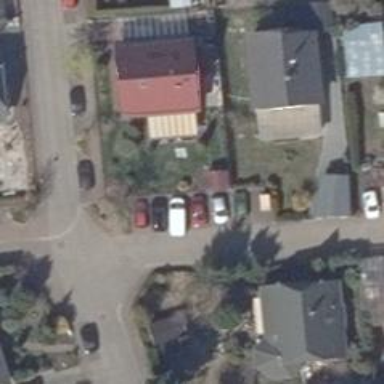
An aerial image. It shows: Living street.